Question: I'm creating my site based on bootstrap But wanna do some customization.
Any idea to overwrite the bootstrap default style with this one
I know to replace the box style to underline only can use this
'''
border: 0;
outline: 0;
'''
But not knowing how to bend the line

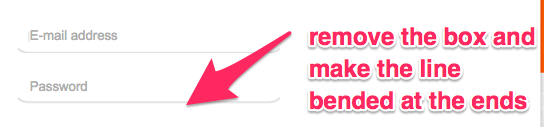
Answer: I looked up the relevant Bootstrap 3.3.7 (most recent non-alpha) code for you, which would be the '.form-control' class.
If you override that class with the following CSS you will likely achieve the effect you are looking for.
'''
.form-control {
border: 0; /* to hide border initially */
border-bottom: 1px solid #ccc; /* to set the bottom border (the only one we need) */
border-radius: 8px; /* to round borders or 'bend the line' */
}
'''
Thus, 'border-radius' is the CSS property you are looking for.